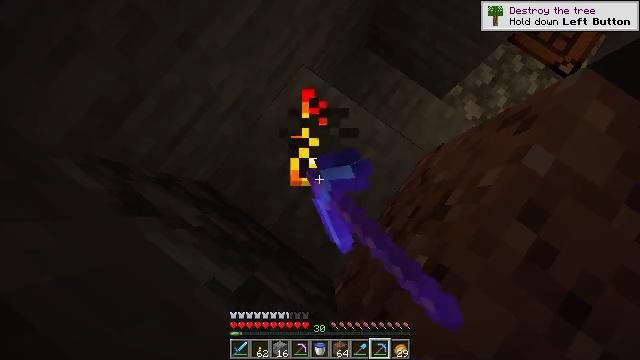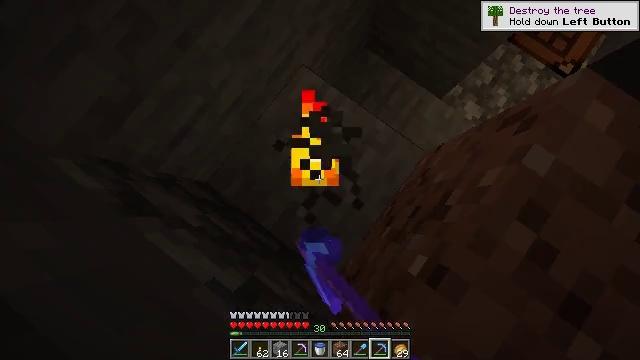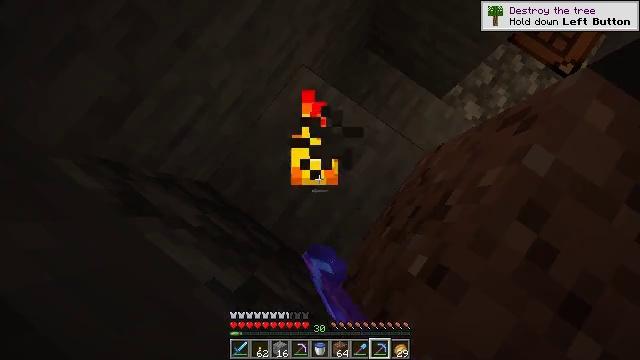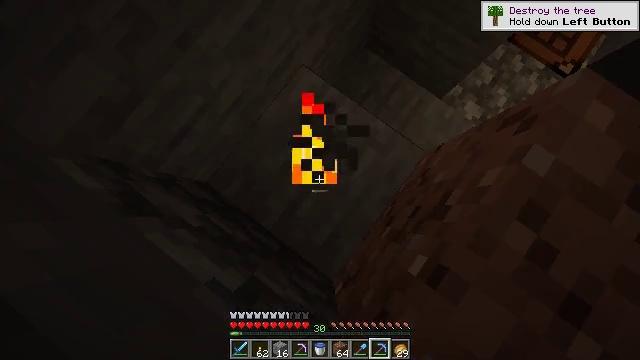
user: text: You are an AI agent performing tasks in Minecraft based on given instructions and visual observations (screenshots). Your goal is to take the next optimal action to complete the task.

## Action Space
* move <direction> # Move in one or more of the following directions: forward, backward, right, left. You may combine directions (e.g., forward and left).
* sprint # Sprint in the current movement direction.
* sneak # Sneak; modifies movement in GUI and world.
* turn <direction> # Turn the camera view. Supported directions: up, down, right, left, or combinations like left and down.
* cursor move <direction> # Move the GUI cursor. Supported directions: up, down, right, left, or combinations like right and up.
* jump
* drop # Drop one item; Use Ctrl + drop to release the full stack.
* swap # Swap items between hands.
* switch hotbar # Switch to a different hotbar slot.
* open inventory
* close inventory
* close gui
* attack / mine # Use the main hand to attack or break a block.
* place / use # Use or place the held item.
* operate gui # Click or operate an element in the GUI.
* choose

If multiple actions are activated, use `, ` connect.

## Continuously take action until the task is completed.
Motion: motion action
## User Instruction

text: Break the torch to collect it.
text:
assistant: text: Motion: attack / mine
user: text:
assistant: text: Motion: no_op
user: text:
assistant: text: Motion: no_op
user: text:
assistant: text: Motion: no_op